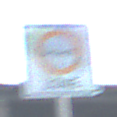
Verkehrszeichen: BeginnUmweltzone
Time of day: SunriseSunset
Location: Outdoor (Nature)
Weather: Clear
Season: NotSpecified
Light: Natural